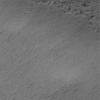
Label: not_dusty